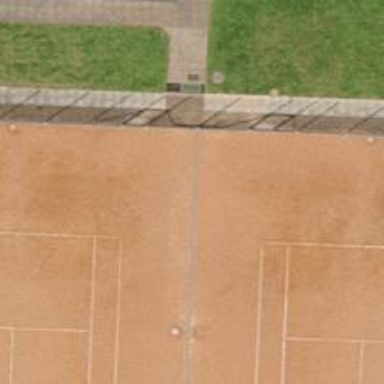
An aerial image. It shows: Tennis court.